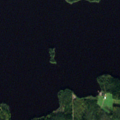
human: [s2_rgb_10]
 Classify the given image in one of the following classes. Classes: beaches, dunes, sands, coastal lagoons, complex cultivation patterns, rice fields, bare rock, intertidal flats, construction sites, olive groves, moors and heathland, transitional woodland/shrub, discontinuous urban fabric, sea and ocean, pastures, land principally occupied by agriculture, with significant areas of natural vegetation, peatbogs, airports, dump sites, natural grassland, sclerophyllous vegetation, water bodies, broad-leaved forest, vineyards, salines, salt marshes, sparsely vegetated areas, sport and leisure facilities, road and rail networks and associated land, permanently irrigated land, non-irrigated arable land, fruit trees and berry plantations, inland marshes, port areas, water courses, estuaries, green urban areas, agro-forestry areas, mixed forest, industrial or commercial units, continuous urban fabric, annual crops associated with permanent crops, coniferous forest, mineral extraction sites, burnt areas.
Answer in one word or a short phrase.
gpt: coniferous forest, water bodies